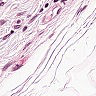
Metastatic tissue present: no